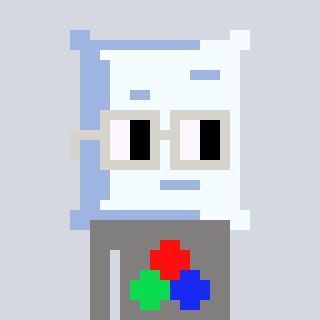
a pixel art character with square light gray glasses, a pillow-shaped head and a bluegrey-colored body on a cool background